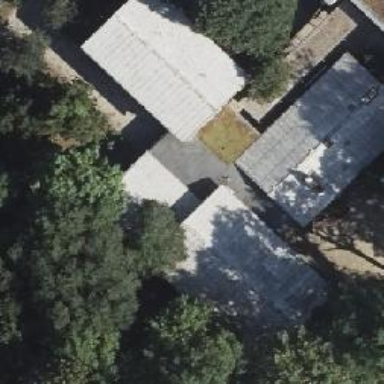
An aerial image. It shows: School building.